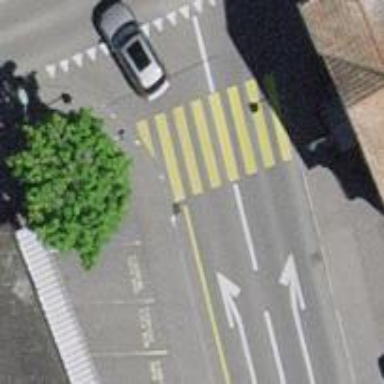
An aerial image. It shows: Zebra crossing on the road.